【题型】选择题　【知识点】解析几何　【难度】medium
已知抛物线$C$:$y^2 = 2px(p>0)$，过$C$的焦点$F$的直线交$C$于$A$,$B$两点，交$C$的准线于$P$，且$\overrightarrow{PB} = 3\overrightarrow{BF}$,$|AF| = 3$，则$C$的方程为（ ）
A．$y^2 = x$ \quad B．$y^2 = 2x$ \quad C．$y^2 = 4x$ \quad D．$y^2 = 6x$

\vspace{0.2cm}
【解答】

\noindent \textbf{【答案】} C

\vspace{0.2cm}
\noindent \textbf{【分析】} 由题意知$C$的准线与$x$轴交点为$M$，过$A$,$B$分别作准线的垂线，垂足为$A_1$,$B_1$，结合$\triangle PBB_1 \sim \triangle PAA_1$和$\triangle PFM \sim \triangle PBB_1$及抛物线定义，可得$p=2$，故$C$的方程为$y^2=4x$.

\vspace{0.2cm}
\noindent \textbf{【详解】} 记$C$的准线与$x$轴交点为$M$，过$A$,$B$分别作准线的垂线，垂足为$A_1$,$B_1$，
因为$\overrightarrow{PB} = 3\overrightarrow{BF}$，所以$|PB| = 3|BF|$，即$|PB| = 3|BB_1|$，
由于$|AF| = 3$，所以$|AA_1| = |AF| = 3$，
由$\triangle PBB_1 \sim \triangle PAA_1$可知，$\dfrac{|PB|}{|PA|} = \dfrac{|BB_1|}{|AA_1|}$，即$\dfrac{3|BB_1|}{|PA|} = \dfrac{|BB_1|}{3}$，得$|PA| = 9$，所以$|PF| = |PA| - |AF| = 6$，
而$|FM| = p$，由$\triangle PFM \sim \triangle PBB_1$可知，$\dfrac{|FM|}{|BB_1|} = \dfrac{|PF|}{|PB|} = \dfrac{6}{3|BB_1|} = \dfrac{2}{|BB_1|}$，得$p = |FM| = 2$，
即$C$的方程为$y^2 = 4x$．
故选：C．

\vspace{0.2cm}

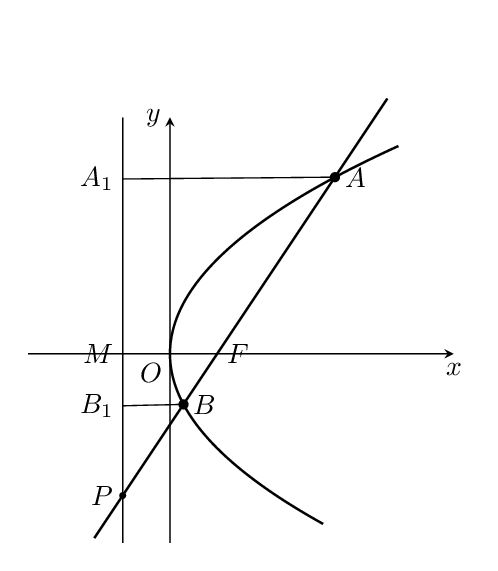